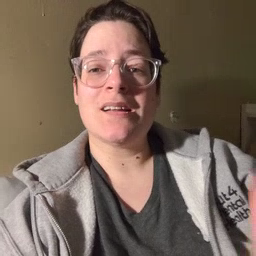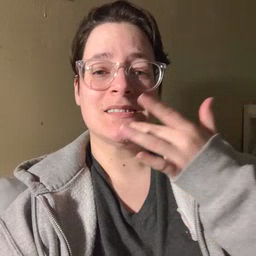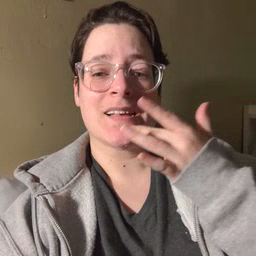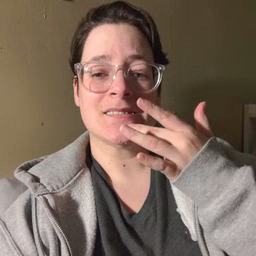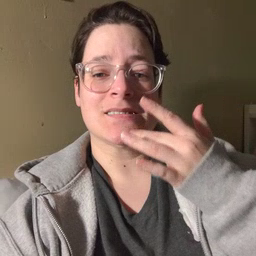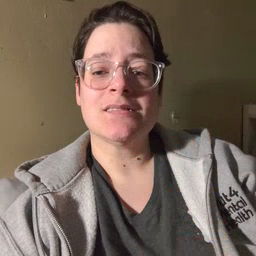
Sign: taste